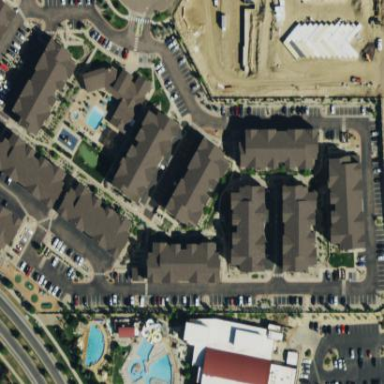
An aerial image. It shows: Residential area with apartments.